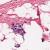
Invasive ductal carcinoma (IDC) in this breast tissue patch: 1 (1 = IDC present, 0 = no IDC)